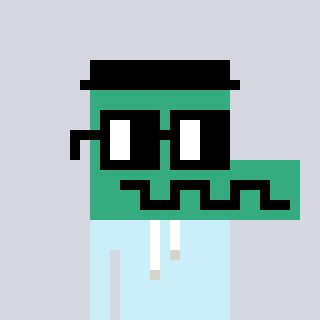
a pixel art character with square black glasses, a crocodile-shaped head and a cold-colored body on a cool background